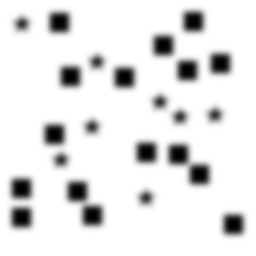
Squares: 16
Triangles: 0
Stars: 8
Total shapes: 24